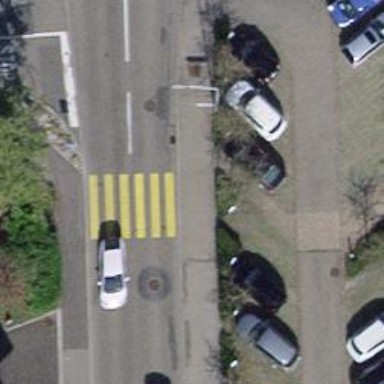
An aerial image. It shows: Marked zebra crossing on the road.